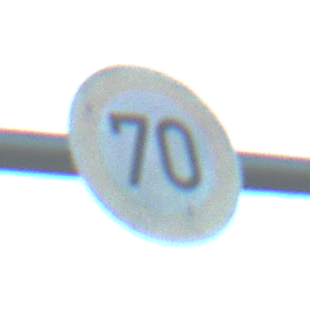
Verkehrszeichen: Geschwindigkeit70
Umgebung: Outdoor, RoadRail
Tageszeit: SunriseSunset
Wetter: PartlyCloudy
Licht: Natural
Jahreszeit: NotSpecified
Kontrast: MediumContrast